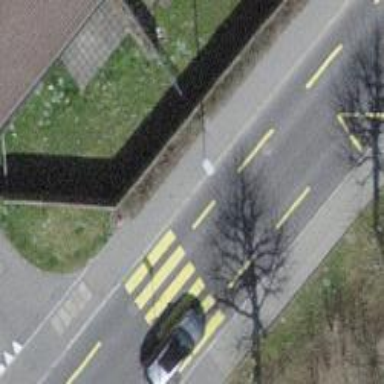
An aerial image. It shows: Kerb barrier.